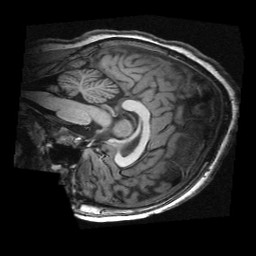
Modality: T1w
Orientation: sagittal
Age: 12
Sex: male
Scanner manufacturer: siemens
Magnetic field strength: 3 T
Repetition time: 2.3 s
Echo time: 0.00336 s